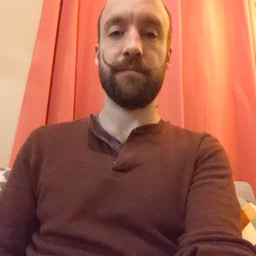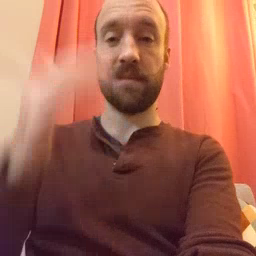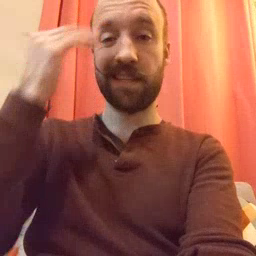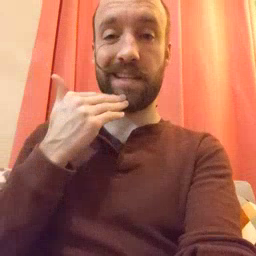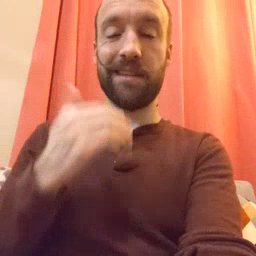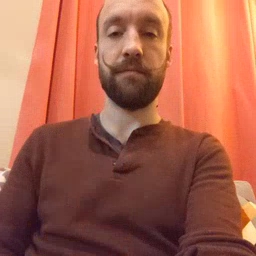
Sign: head